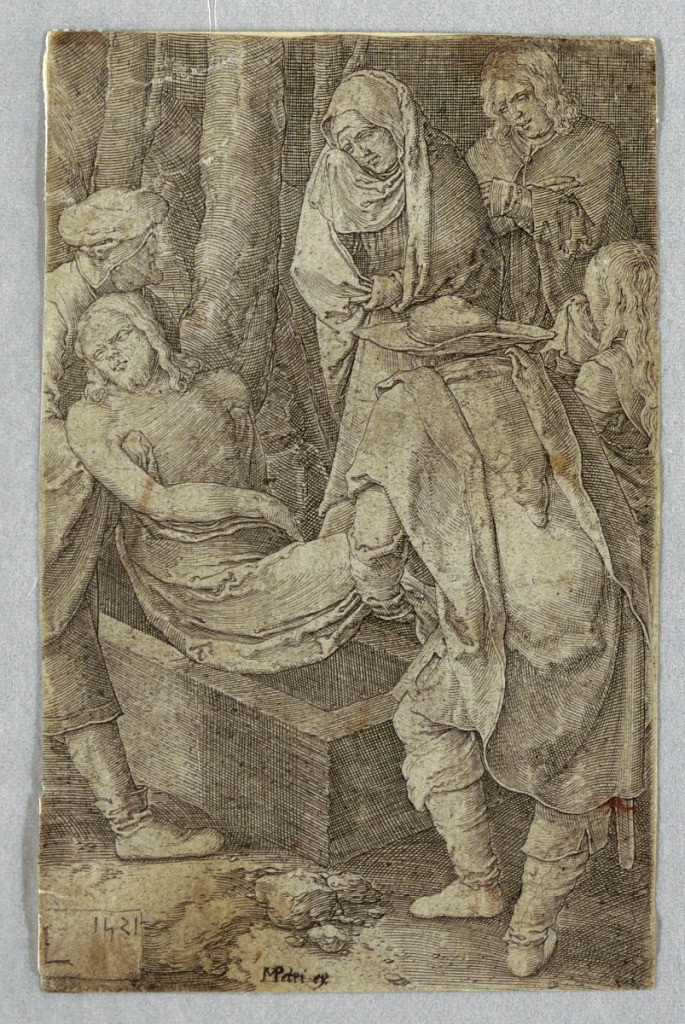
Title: The Entombment, from The Passion
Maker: Lucas van Leyden, Netherlandish, ca. 1494–1533
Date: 1521
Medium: Engraving on laid paper
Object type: Print
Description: Christ is being laid in the tomb by two men, while the two Marys and Saint John stand at the right.